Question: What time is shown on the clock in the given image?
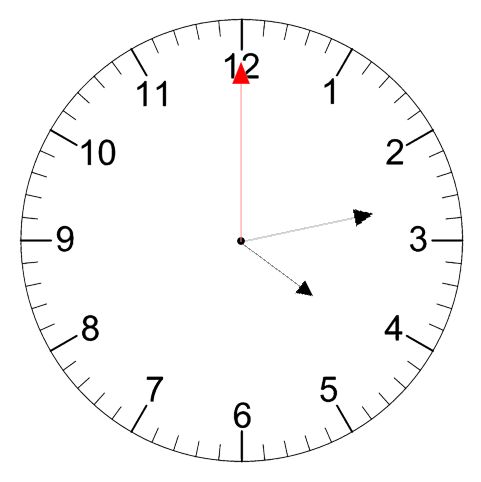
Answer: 04:13:00